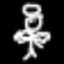
Label: angel